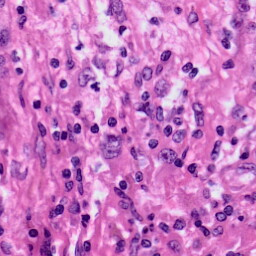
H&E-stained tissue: Skin